Question: I am creating a cloud storage app using an ASP.NET MVC written in C#. I can currently upload files to an Azure storage blob container, but each file name is displayed as the word "images" on the upload page itself. The file names are correct within Azure.
I am wanting to display the actual name of the file rather than the word, "images".

A snippet of code from my controller:
'''
public ActionResult Upload()
{
// Retrieve storage account from connection string.
CloudStorageAccount storageAccount = CloudStorageAccount.Parse(
CloudConfigurationManager.GetSetting("AzureString"));
// Create the blob client.
CloudBlobClient blobClient = storageAccount.CreateCloudBlobClient();
CloudBlobContainer blobContainer = blobClient.GetContainerReference("Container");
List<string> blobs = new List<string>();
foreach (var blobItem in blobContainer.ListBlobs())
{
blobs.Add(blobItem.Uri.ToString());
}
return View(blobs);
}
[HttpPost]
public ActionResult Upload(HttpPostedFileBase image)
{
if (image.ContentLength > 0)
{
// Retrieve storage account from connection string.
CloudStorageAccount storageAccount = CloudStorageAccount.Parse(
CloudConfigurationManager.GetSetting("AzureString"));
// Create the blob client.
CloudBlobClient blobClient = storageAccount.CreateCloudBlobClient();
// Retrieve a reference to a container.
CloudBlobContainer blobContainer = blobClient.GetContainerReference("Container");
CloudBlockBlob blob = blobContainer.GetBlockBlobReference(image.FileName);
blob.UploadFromStream(image.InputStream);
}
return RedirectToAction("Upload");
}
'''
The relevant view:
'''
@{
ViewBag.Title = "Upload";
}
@if (Request.IsAuthenticated)
{
<h2>Upload</h2>
<p>
@using (Html.BeginForm("Upload", "Files", FormMethod.Post, new { enctype = "multipart/form-data" }))
{
<input type="file" name="image" />
<input type="submit" value="Upload" />
}
</p>
<ul style="list-style-type: none; padding:0">
@foreach (var item in Model)
{
<li>
<img src="@item" alt="images" width="100" height="100" />
<a id="@item" href="#" onclick="deleteImage('@item');">Delete</a>
</li>
}
</ul>
<script>
function deleteImage(item)
{
var url = "/Files/DeleteImage";
$.post(url, {Name: item}, function (data) {
window.location.href = "/Files/Upload";
alert(data);
})
}
</script>
}
else
{
<ul class="nav navbar-nav navbar-right">
<li>@Html.ActionLink("Register", "Register", "Account", routeValues: null, htmlAttributes: new { id = "registerLink" })</li>
<li>@Html.ActionLink("Log in", "Login", "Account", routeValues: null, htmlAttributes: new { id = "loginLink" })</li>
</ul>
}
'''
Apologies in advance if this is a simple mistake. I am new to ASP.NET, C# and Azure.
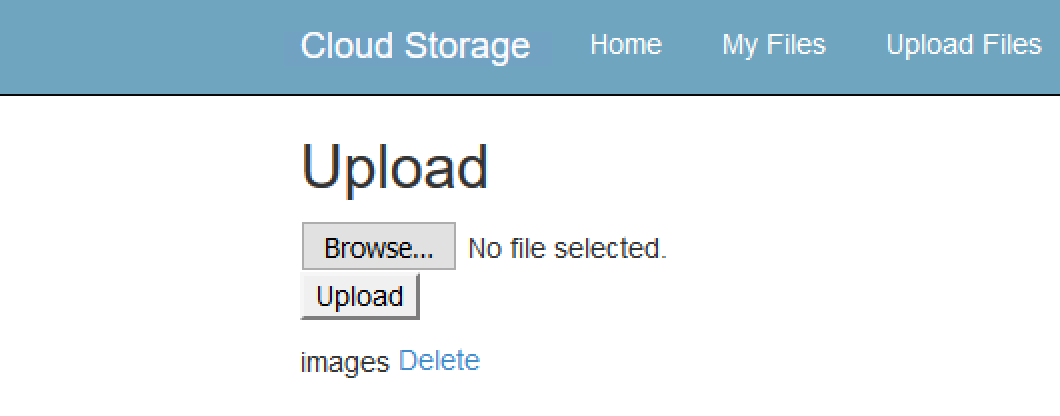
Answer: Was able to get it working by making the container publicly viewable
'''
container.SetPermissions(
new BlobContainerPermissions
{ PublicAccess = BlobContainerPublicAccessType.Blob});
'''